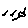
Label: bird